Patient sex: F
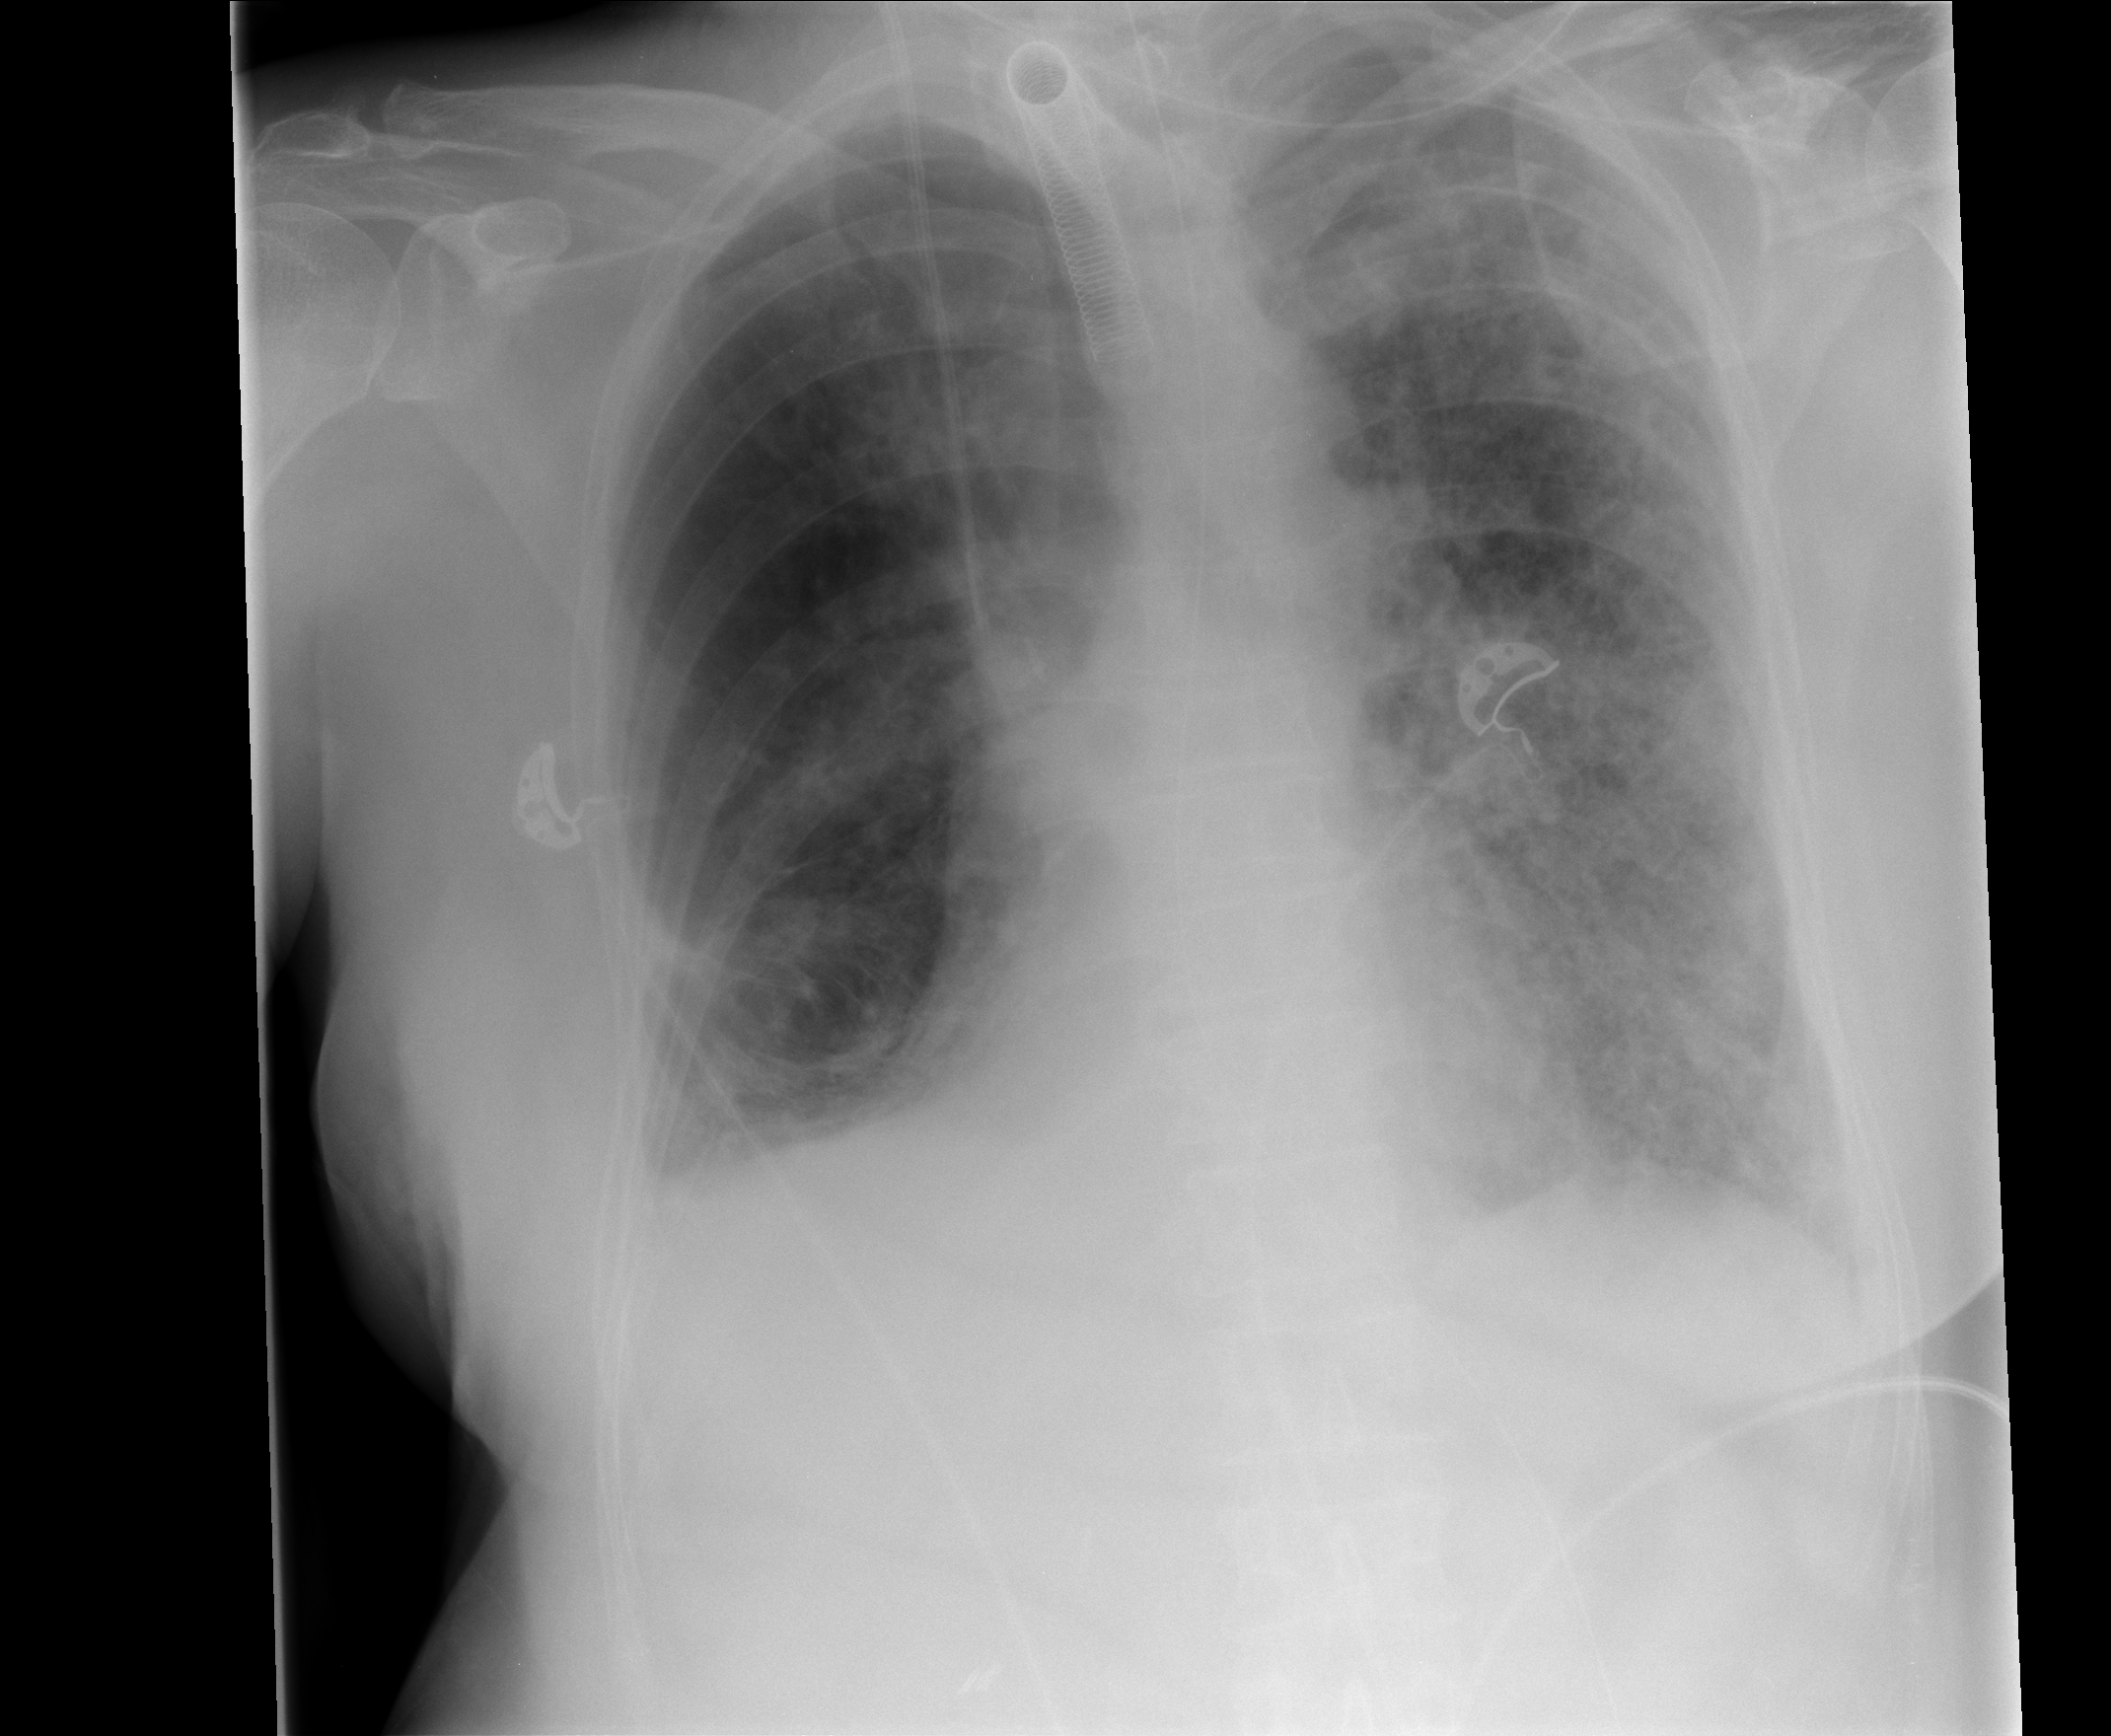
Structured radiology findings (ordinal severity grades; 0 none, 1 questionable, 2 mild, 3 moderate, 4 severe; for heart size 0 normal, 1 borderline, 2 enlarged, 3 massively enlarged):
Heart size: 0
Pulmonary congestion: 2
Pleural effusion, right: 1
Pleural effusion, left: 1
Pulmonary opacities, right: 2
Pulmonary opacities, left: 4
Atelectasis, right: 3
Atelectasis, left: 3